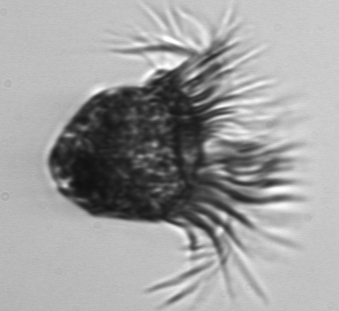
Label: Pelagostrobilidium